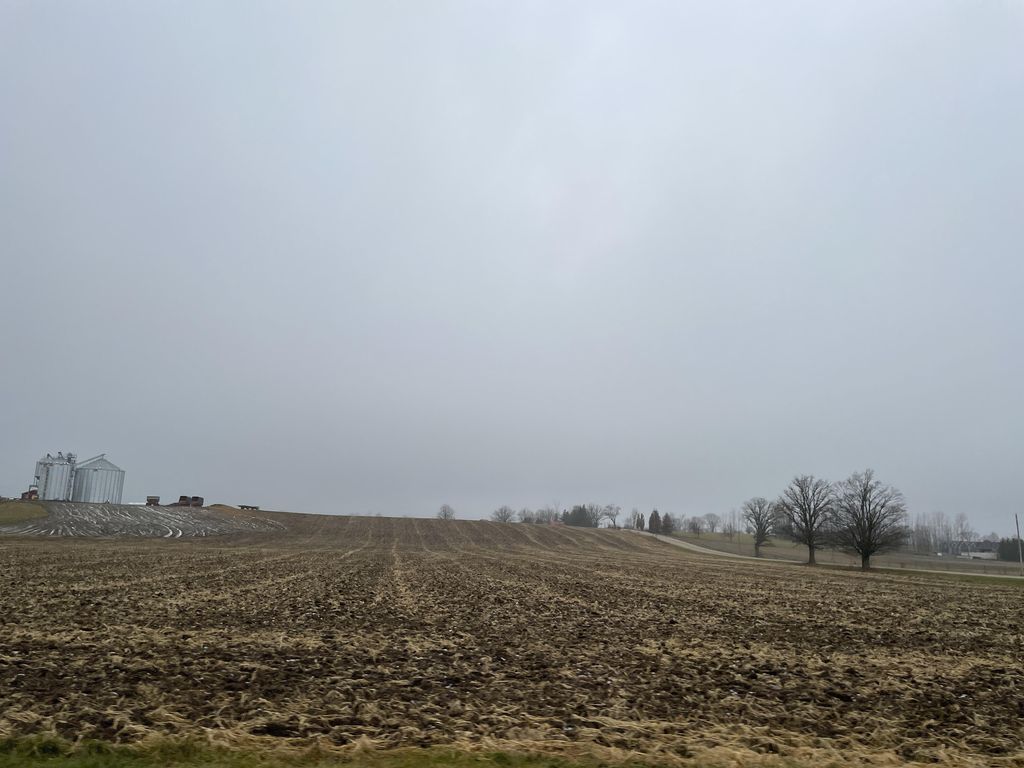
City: kitchener-waterloo